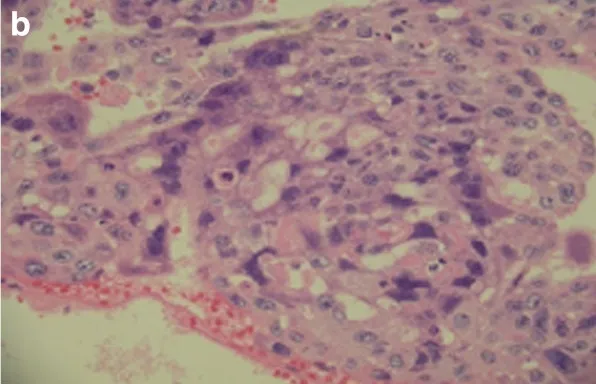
Histological stain of the left ovary with plexiform pattern of triphasic differentiation into cytotrophoblast, syncytiotrophoblast, and intermediate trophoblast and marked cytologic atypia and hemorrhage with intracytoplasmic hyaline material. Hematoxylin and eosin (H&E) stain. (b) 400x.
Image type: pathology (h&e)